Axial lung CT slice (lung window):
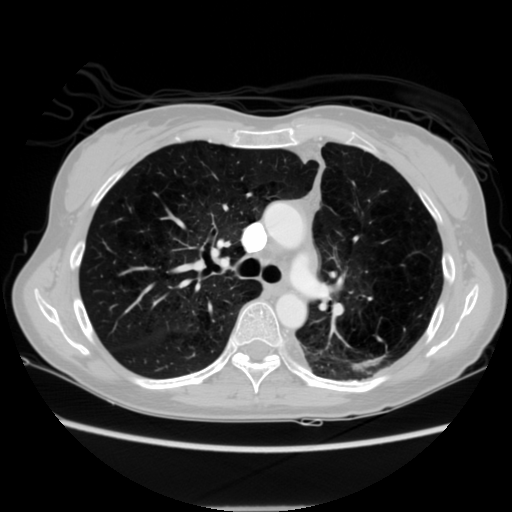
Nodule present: no